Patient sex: M
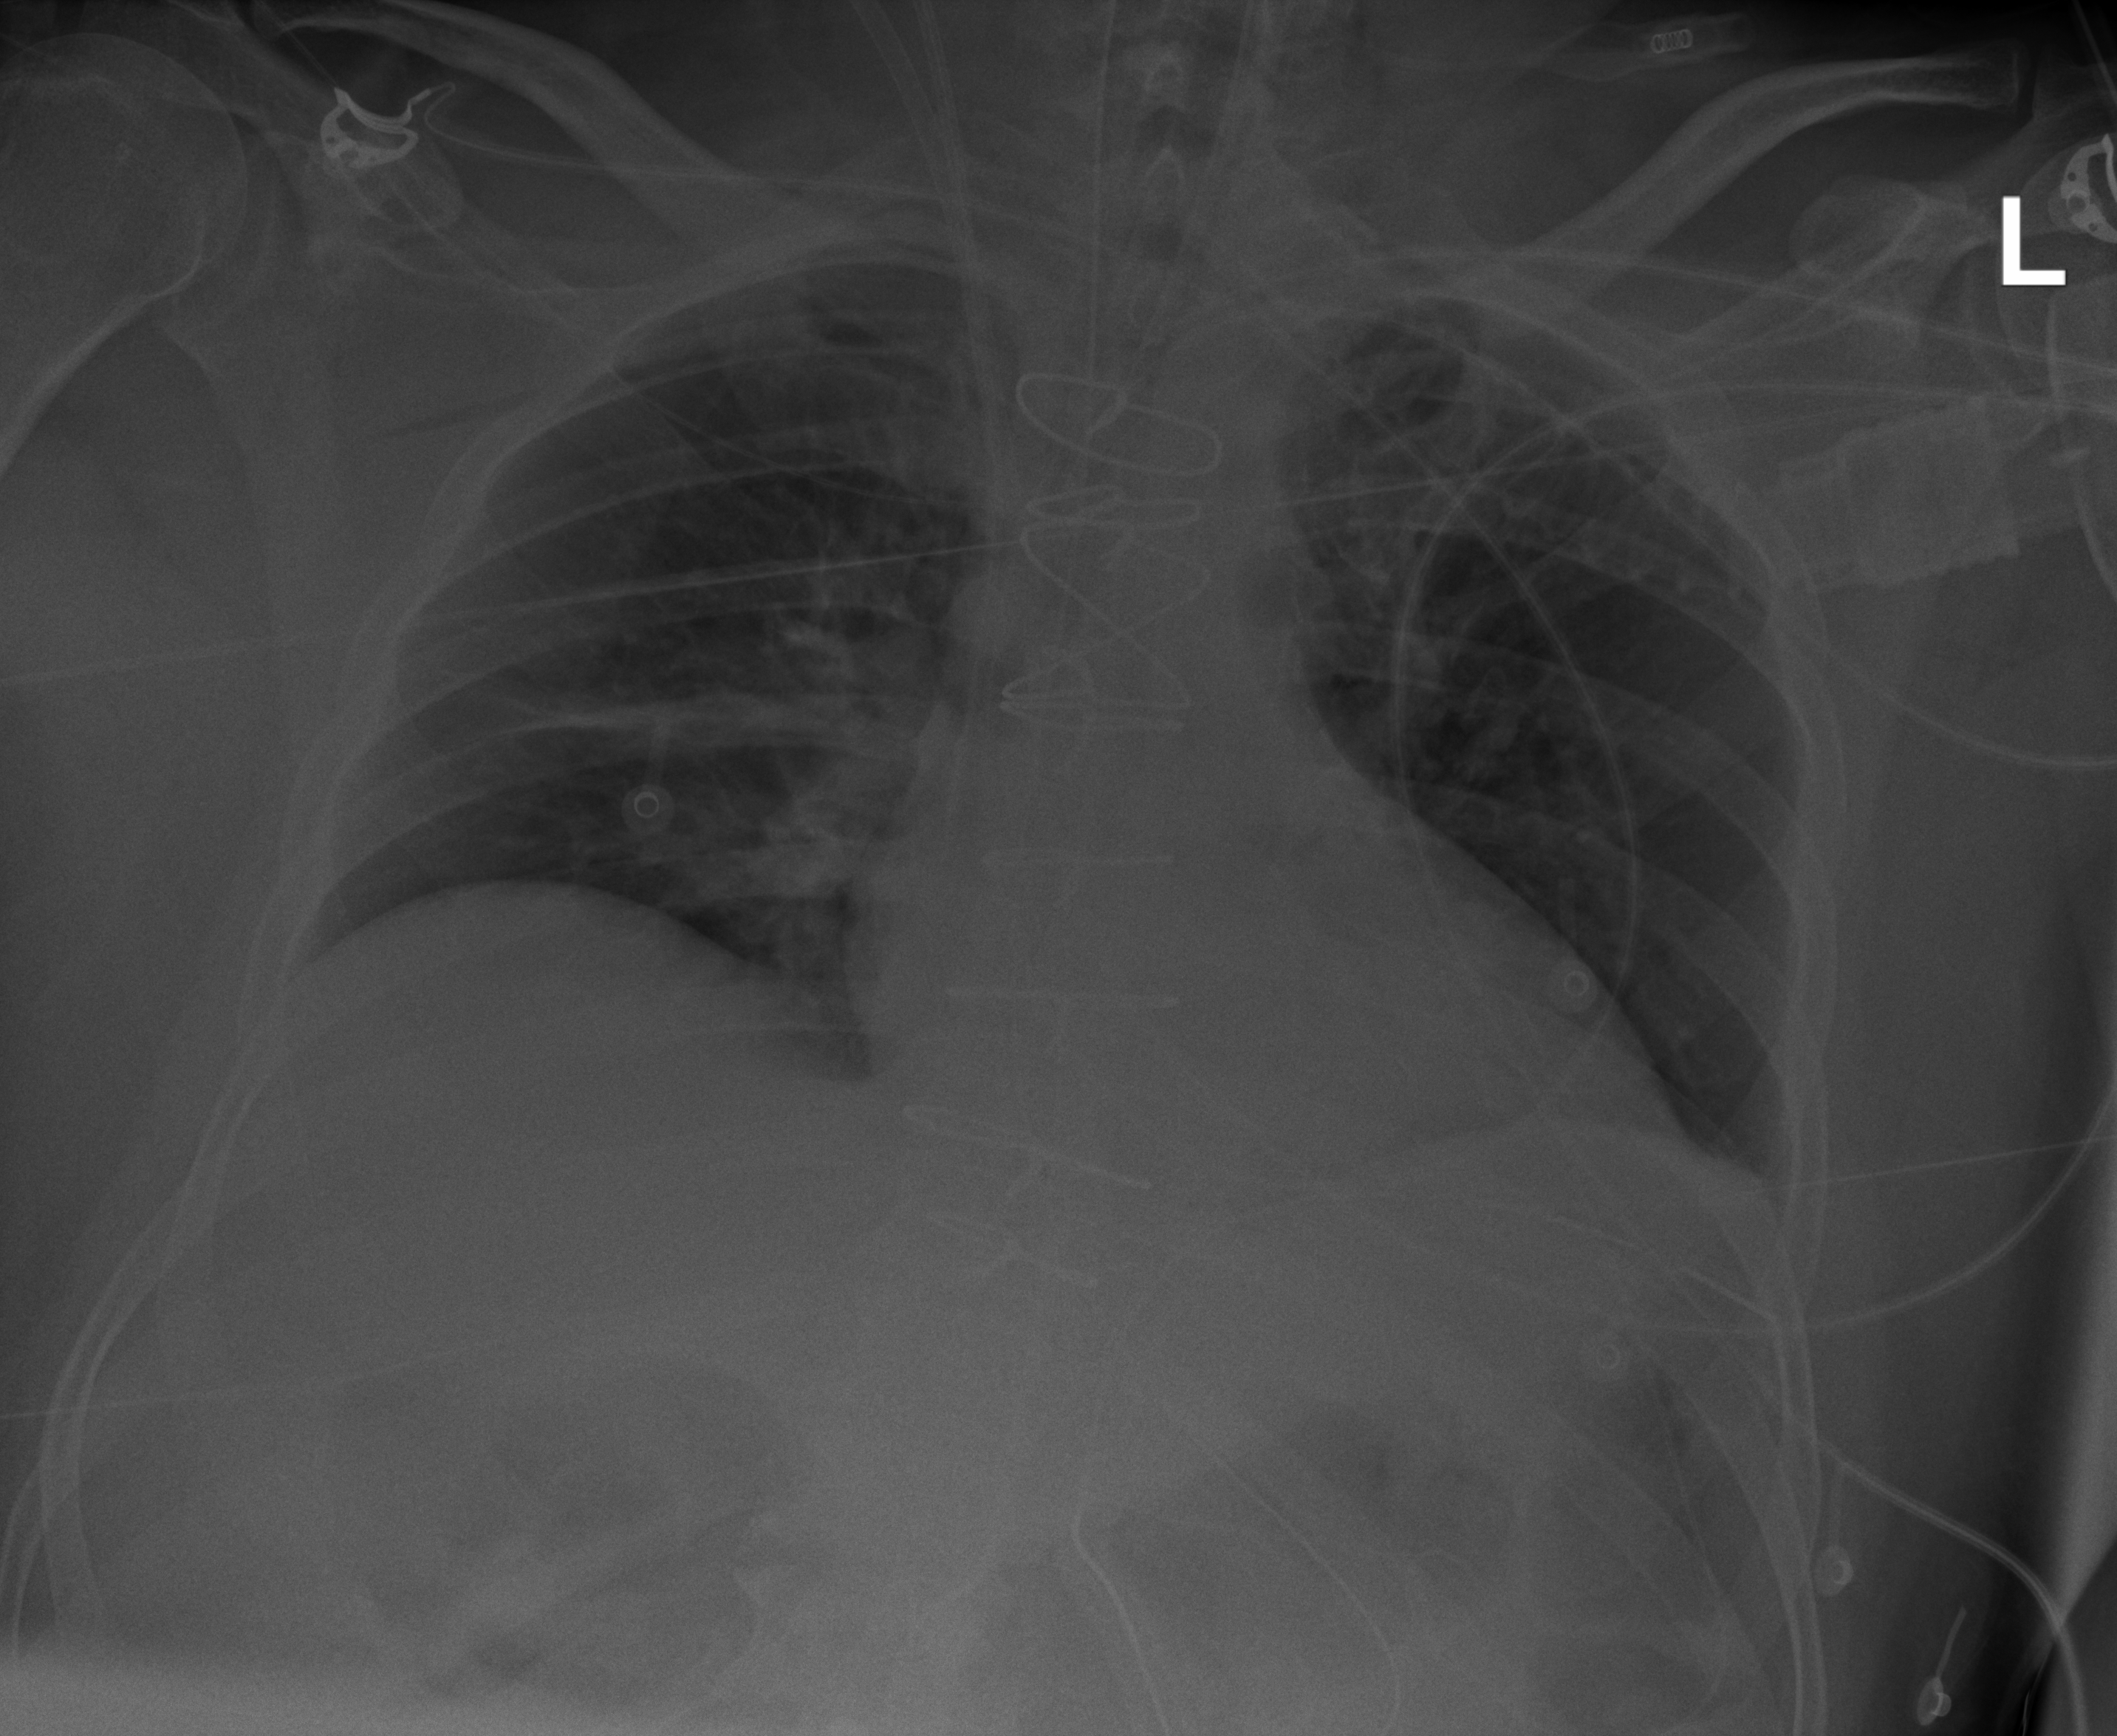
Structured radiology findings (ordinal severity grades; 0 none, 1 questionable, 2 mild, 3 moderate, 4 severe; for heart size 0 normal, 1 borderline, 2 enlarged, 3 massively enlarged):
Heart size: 0
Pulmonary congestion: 0
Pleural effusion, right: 0
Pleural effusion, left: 2
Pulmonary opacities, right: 0
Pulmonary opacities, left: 0
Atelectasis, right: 2
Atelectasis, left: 2